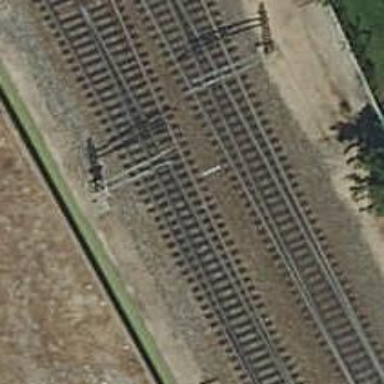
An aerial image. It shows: Railway track with contact lines for electrification.